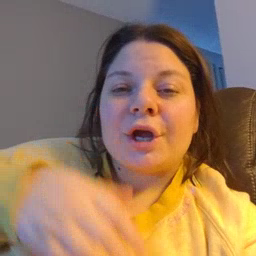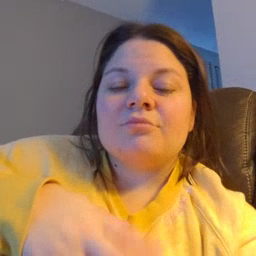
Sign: better